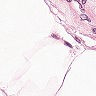
Metastatic tissue present: no